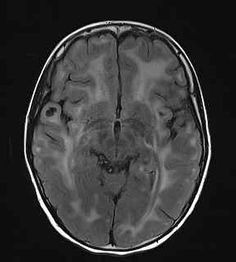
Label: notumor